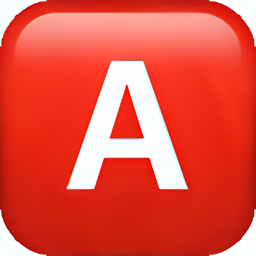
Name: negative squared latin capital letter a
Emoji: 🅰
Group: Symbols
Sub-group: alphanum